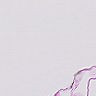
Metastatic tissue present: no